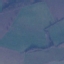
Land use / land cover: Pasture